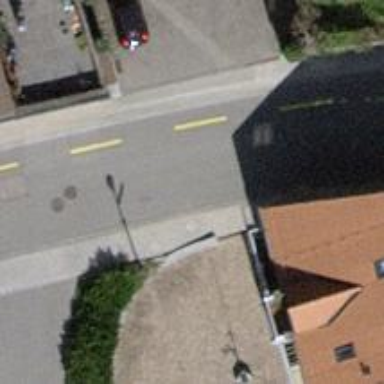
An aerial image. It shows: Zebra crossing on the road.